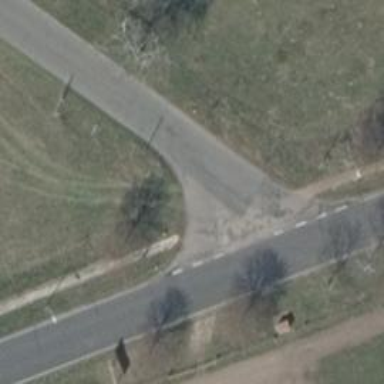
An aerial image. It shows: Tertiary road with asphalt surface.